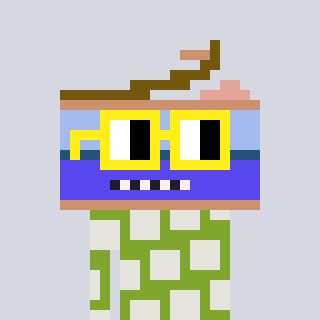
a pixel art character with square yellow glasses, a canned ham-shaped head and a slimegreen-colored body on a cool background